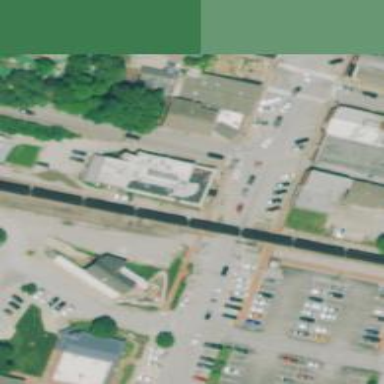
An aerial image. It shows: Left sidewalk along asphalt tertiary road.